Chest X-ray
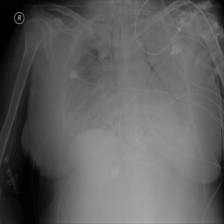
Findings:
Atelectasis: negative
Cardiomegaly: negative
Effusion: negative
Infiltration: negative
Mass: negative
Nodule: negative
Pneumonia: negative
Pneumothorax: positive
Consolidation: negative
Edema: negative
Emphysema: negative
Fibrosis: negative
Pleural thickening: negative
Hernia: negative